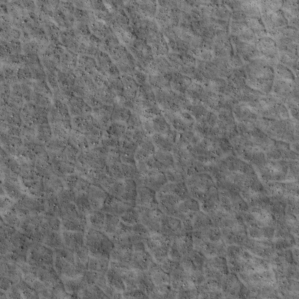
Label: non_frost